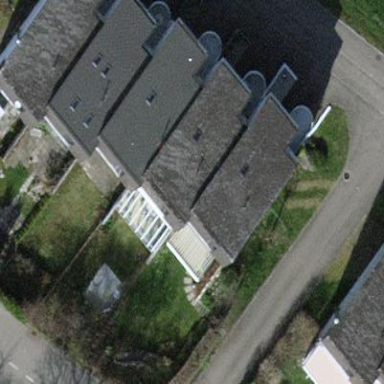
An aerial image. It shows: Terrace building.